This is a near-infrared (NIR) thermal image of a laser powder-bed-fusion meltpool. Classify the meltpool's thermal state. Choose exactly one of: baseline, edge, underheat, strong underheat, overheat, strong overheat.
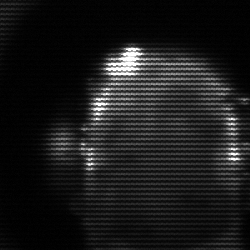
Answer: baseline